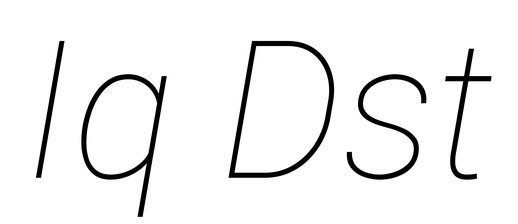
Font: Roboto-Italic_Thin_Italic